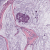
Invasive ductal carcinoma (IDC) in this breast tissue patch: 1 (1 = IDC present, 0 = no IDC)